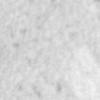
Label: no_change